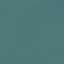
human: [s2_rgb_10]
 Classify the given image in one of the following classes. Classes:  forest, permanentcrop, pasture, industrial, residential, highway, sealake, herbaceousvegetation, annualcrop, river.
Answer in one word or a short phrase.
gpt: SeaLake